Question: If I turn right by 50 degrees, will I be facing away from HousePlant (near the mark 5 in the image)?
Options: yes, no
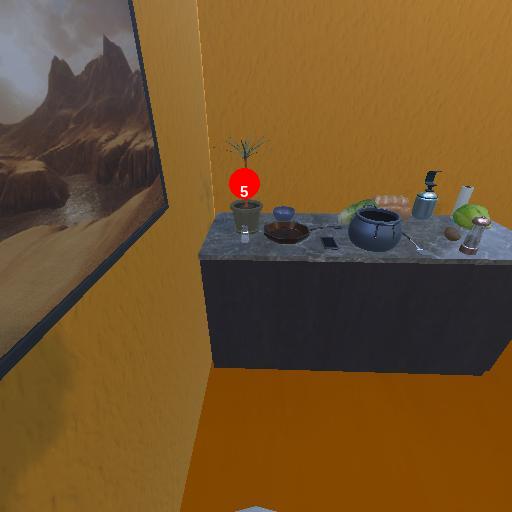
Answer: yes